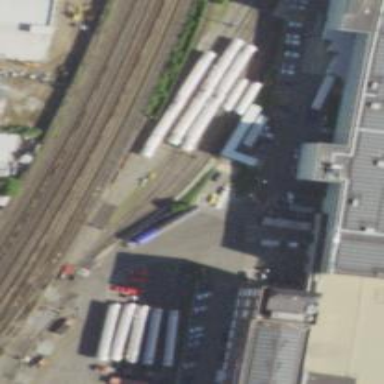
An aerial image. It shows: Railway yard in service.